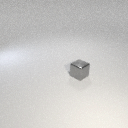
small gray metal cube